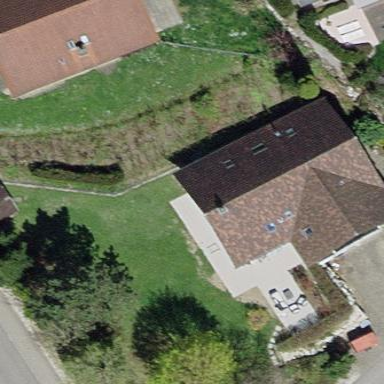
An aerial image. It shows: Gabled building with roof made of roof tiles.